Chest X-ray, PA view. Patient: 58 years old, sex F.
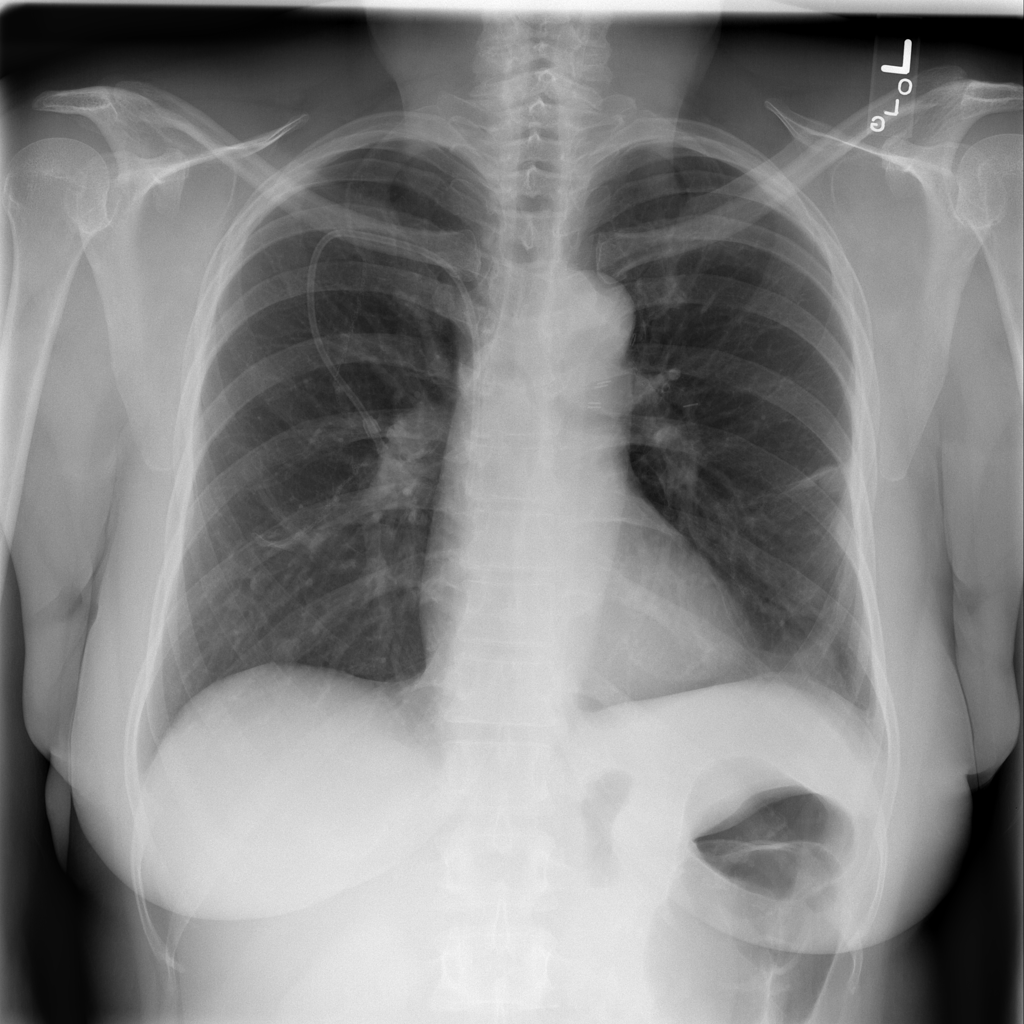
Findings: Nodule